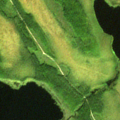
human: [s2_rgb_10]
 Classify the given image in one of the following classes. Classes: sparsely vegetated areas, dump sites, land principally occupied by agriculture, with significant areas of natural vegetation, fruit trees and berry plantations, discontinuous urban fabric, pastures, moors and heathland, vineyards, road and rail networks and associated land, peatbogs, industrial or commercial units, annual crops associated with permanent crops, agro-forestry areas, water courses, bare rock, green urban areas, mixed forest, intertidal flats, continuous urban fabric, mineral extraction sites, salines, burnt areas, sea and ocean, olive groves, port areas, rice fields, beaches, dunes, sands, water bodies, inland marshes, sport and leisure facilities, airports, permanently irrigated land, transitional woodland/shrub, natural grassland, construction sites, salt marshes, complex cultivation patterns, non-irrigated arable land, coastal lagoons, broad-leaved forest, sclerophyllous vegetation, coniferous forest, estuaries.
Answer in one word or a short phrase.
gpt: coniferous forest, mixed forest, transitional woodland/shrub, peatbogs, water bodies